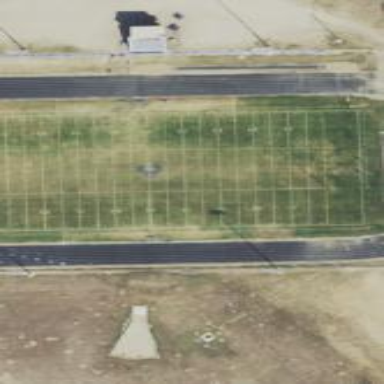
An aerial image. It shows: Pitch for American football.